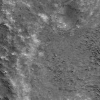
Atmospheric dust classification: not_dusty